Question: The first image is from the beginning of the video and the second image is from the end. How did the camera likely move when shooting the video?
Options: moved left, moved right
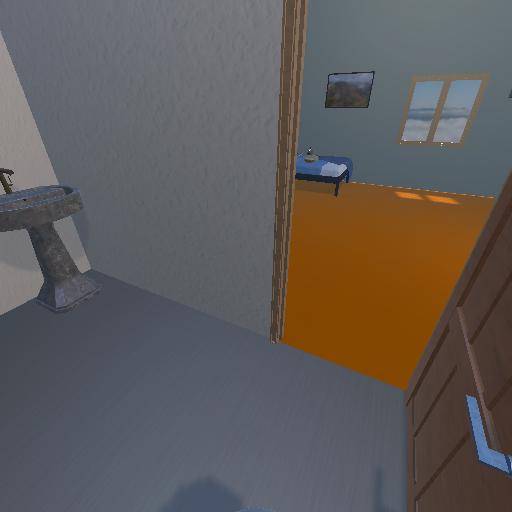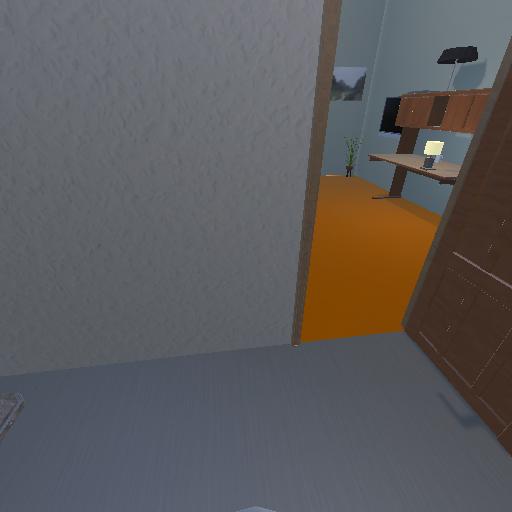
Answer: moved left